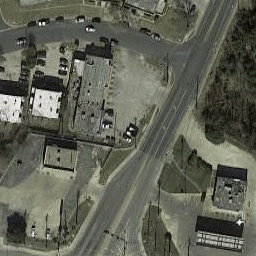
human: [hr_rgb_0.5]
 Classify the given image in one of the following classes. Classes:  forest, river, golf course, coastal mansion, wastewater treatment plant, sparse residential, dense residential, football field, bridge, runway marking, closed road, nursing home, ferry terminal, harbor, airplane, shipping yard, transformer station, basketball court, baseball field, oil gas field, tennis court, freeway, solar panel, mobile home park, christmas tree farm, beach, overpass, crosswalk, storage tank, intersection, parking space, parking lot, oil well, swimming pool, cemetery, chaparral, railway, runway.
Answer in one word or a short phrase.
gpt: intersection